Question: Working on my 1st program. I figured out how to identify characters I do not want to be able to be inputted. I would like to know how do delete the last character entered so that from a user perspectvive it will appear as only numbers can be entered.
'''
@Override
public void keyPressed(KeyEvent e) {
char keyChar = e.getKeyChar();;
char[] badCharArray = "abcdefghijklmnopqrstuvwxyz-'~!@#$%^&*()[]{}<>_+=|"':;?/ ".toCharArray();
for (int i = 0; i < badCharArray.length; i++) {
if (badCharArray[i] == keyChar) {
System.out.print(badCharArray[i] + " bad
");
hourlyWageInput.setBackground(Color.RED);
}
}
}
'''
Thanks.

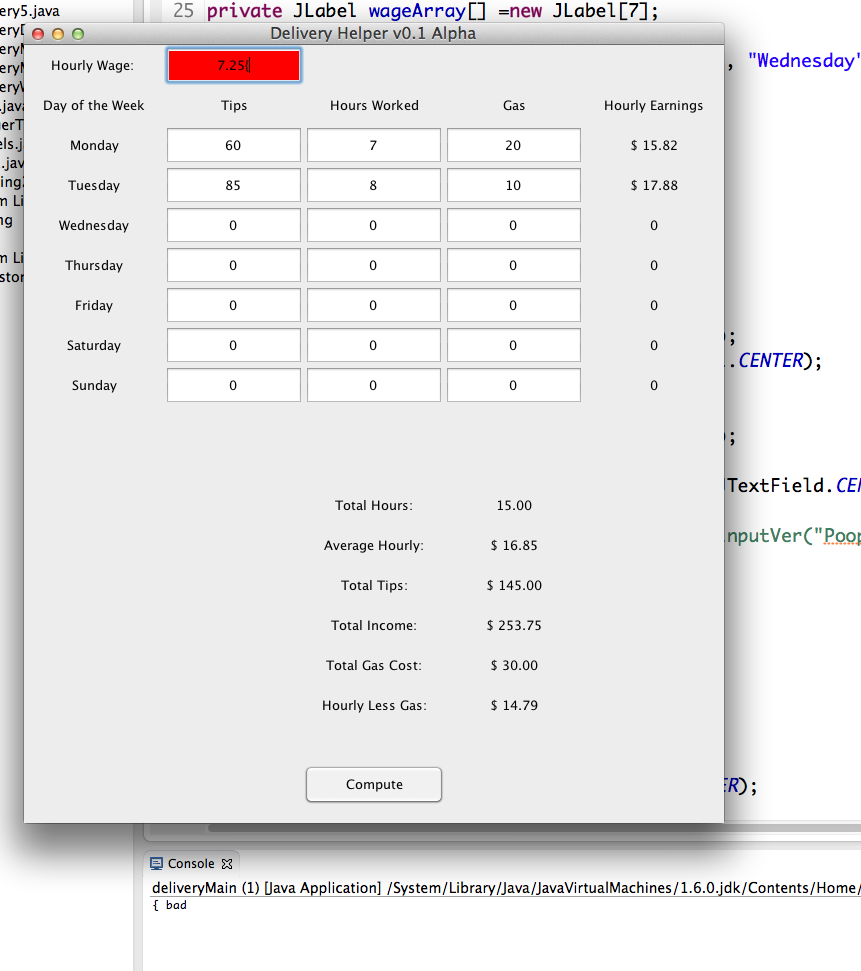
Answer: Here is the creation of the JTextField:
'''
hourlyWageInput = new JTextField("7.25");
DocumentFilter filter = new UppercaseDocumentFilter();
((AbstractDocument) hourlyWageInput.getDocument()).setDocumentFilter(filter);
hourlyWageInput.setHorizontalAlignment(JTextField.CENTER);
add(hourlyWageInput);
'''
Here is my DocumentFilter:
'''
import javax.swing.text.BadLocationException;
import javax.swing.text.DocumentFilter;
public class UppercaseDocumentFilter extends DocumentFilter {
public void replace(DocumentFilter.FilterBypass fb, int offset, int length,
String text, javax.swing.text.AttributeSet attr)
throws BadLocationException {
fb.insertString(offset, text.replaceAll("\D", ""), attr);
}
}
'''
This works, automatically removing all letters and characters from the JTextField. So thank you, this is the best for sure.
However, I was wondering if anyone knows of a place with all of the commands similar to "\D". It took me a while to find the right information.
Also, the code I have now also prevents . from being types which I need as I am working with doubles. Any ideas?
Thanks for all of the help, its amazing how much I have learned today. Been coding 13 hours straight.